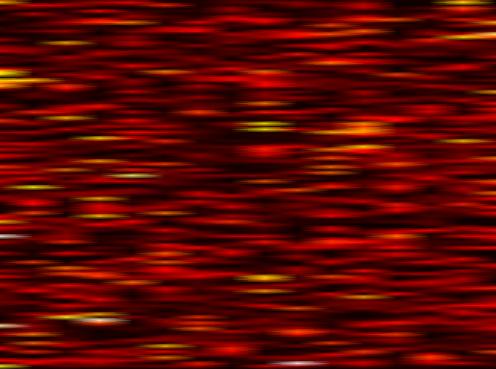
Label: FOFDM